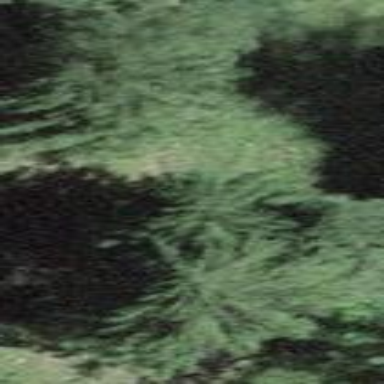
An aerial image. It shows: Forest area.